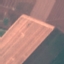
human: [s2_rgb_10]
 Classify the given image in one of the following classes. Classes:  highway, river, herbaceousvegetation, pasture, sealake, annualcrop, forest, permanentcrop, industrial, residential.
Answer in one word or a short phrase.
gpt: AnnualCrop